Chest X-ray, PA view. Patient: 54 years old, sex M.
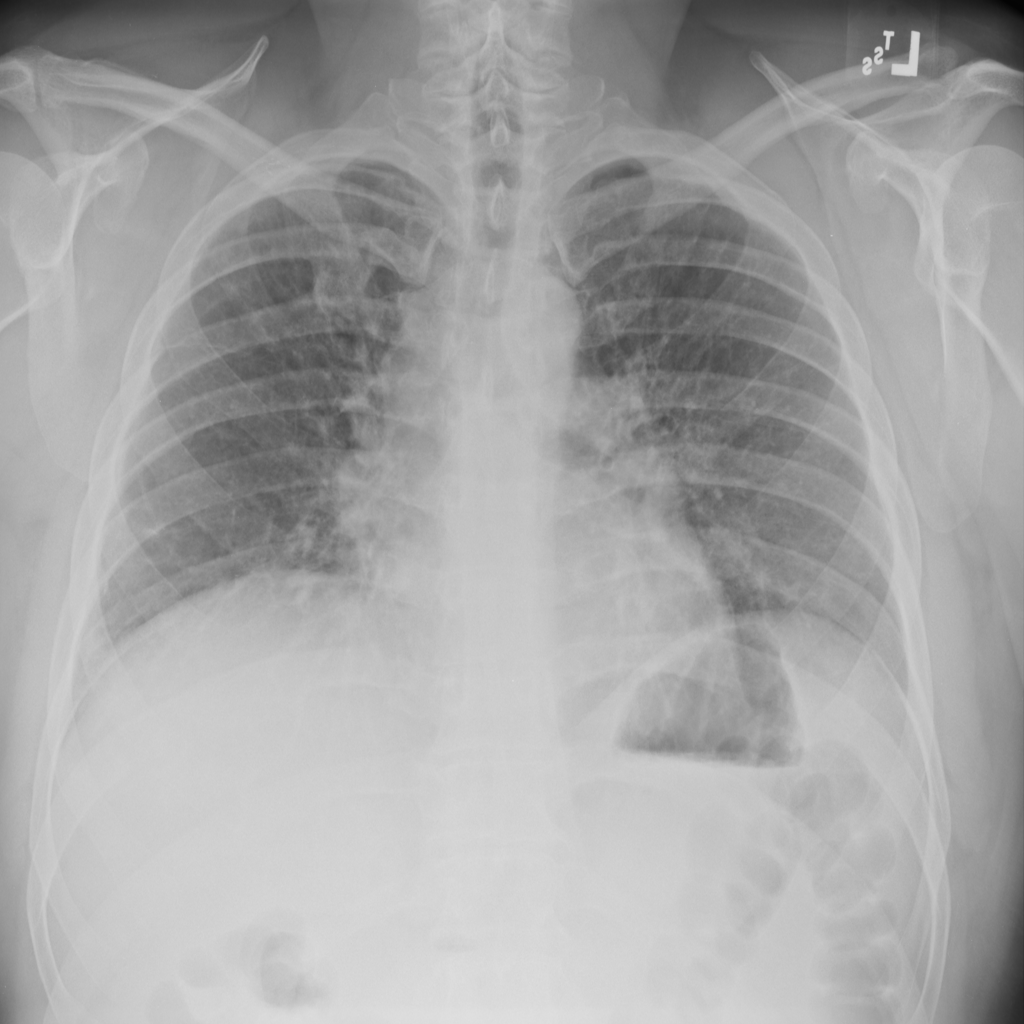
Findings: Infiltration